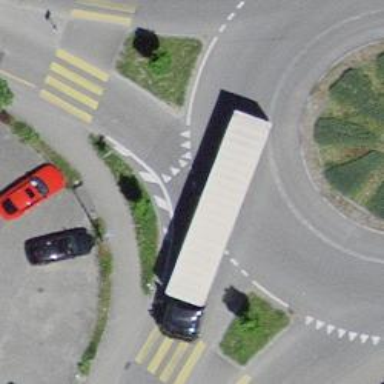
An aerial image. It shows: Secondary road with asphalt surface leading to roundabout.